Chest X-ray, PA view. Patient: 47 years old, sex M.
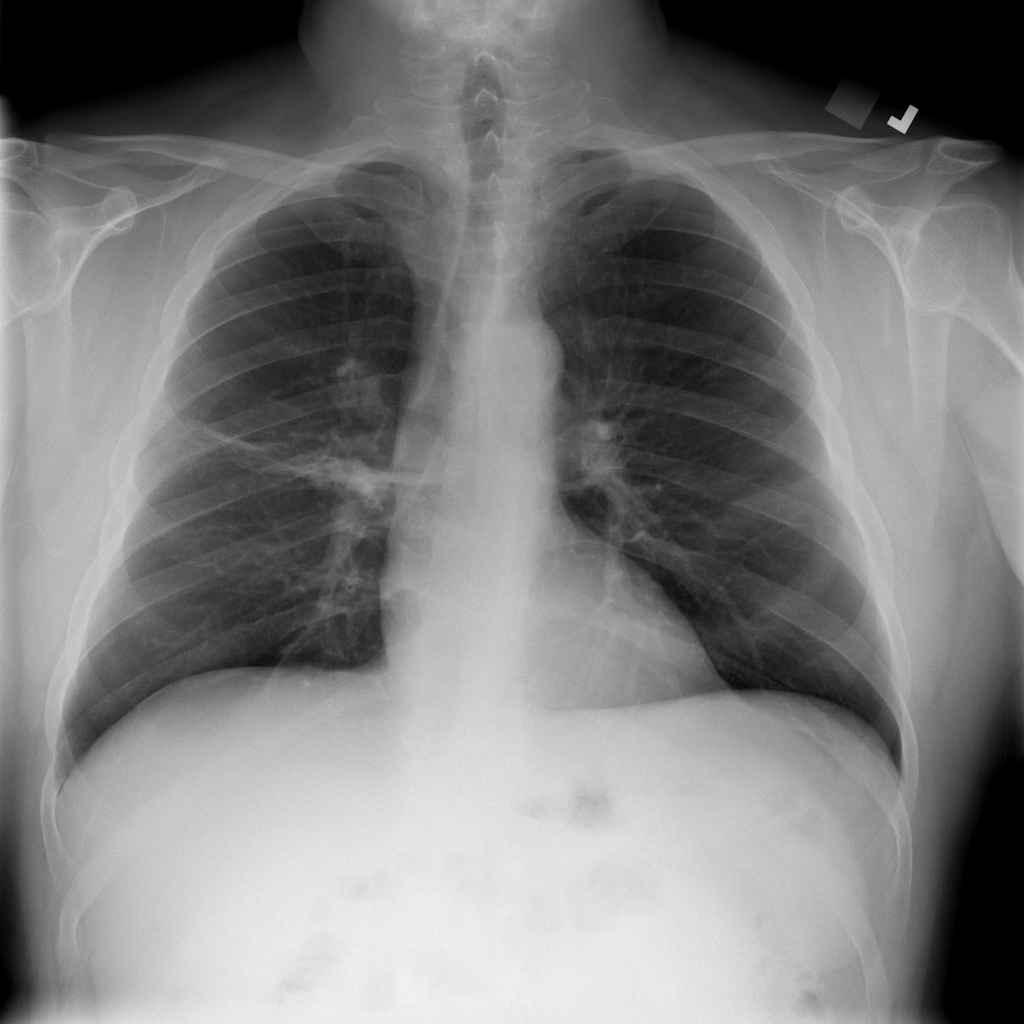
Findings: Atelectasis, Pneumonia